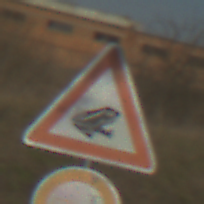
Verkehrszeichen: AmphibienwanderungLinks
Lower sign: VerbotUeberholenEinspurigeFahrzeuge
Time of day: MorningAfternoon
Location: Outdoor (Nature)
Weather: Clear
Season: NotSpecified
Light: Natural